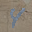
Label: 4